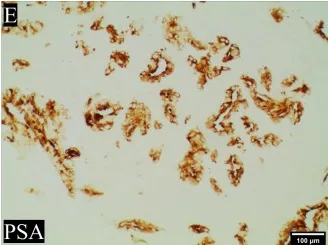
Imaging and pathology findings at the patient's first visit. The glands exhibit irregular and fused, or small infiltrating glands with varying shapes and prominent nucleoli (4x); (E) Immunohistochemical staining revealed positive expression of PSA (10x). The site of the lesion was marked with a red circle.
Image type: pathology (immunostaining)